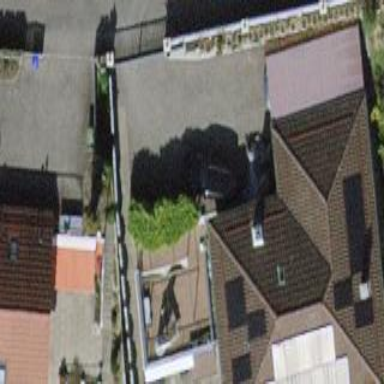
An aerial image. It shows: House with hipped roof.